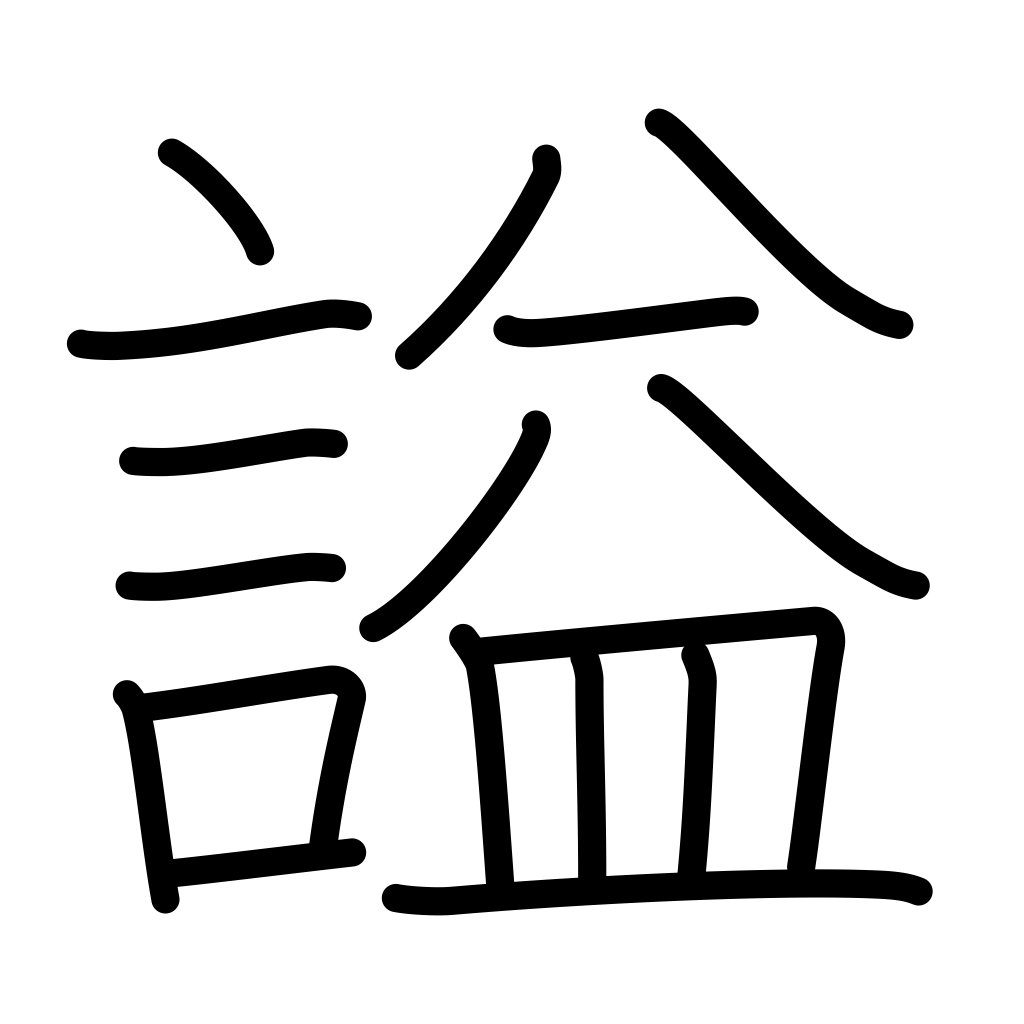
Meaning: laughing